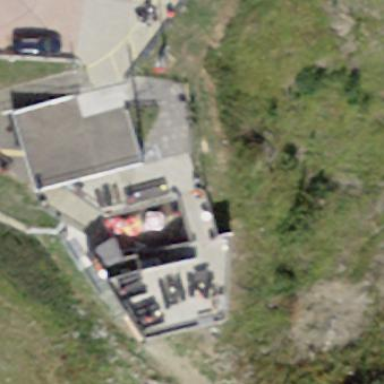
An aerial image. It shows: Fast food restaurant located in building.